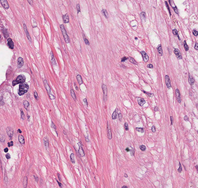
Tumor epithelial tissue: yes
Tumor-associated stroma tissue: yes
Normal tissue: no